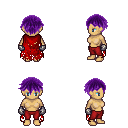
a pixel art fantasy rpg character, female body template, human, tanned skin, red tattered cape, red pants, purple short bangs hairstyle, metal gloves, four views (front, back, left, right), 2x2 character sprite sheet, small pixel art, hard edges, no anti-aliasing